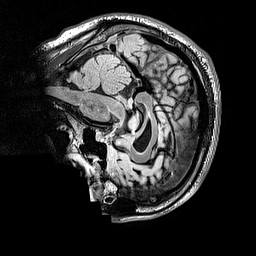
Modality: FLAIR
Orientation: sagittal
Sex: male
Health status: ill
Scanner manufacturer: siemens
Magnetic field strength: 3 T
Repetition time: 5 s
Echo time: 0.388 s